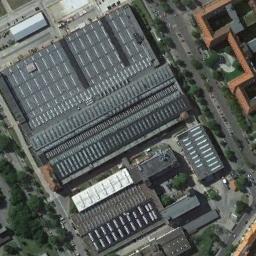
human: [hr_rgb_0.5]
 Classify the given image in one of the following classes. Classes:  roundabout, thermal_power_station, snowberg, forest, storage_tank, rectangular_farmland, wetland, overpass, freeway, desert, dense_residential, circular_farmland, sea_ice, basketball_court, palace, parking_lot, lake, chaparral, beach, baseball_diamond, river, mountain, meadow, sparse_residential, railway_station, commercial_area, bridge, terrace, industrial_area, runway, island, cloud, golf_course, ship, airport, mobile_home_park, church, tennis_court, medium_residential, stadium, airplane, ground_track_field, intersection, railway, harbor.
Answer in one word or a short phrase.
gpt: industrial_area